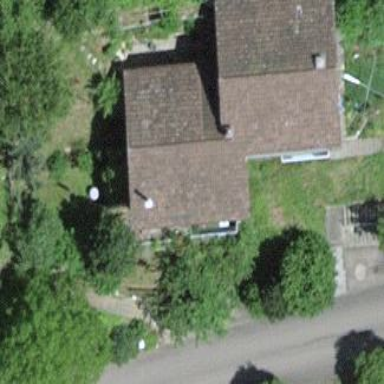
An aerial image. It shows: Simple house.